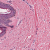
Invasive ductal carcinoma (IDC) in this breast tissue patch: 0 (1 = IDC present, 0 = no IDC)